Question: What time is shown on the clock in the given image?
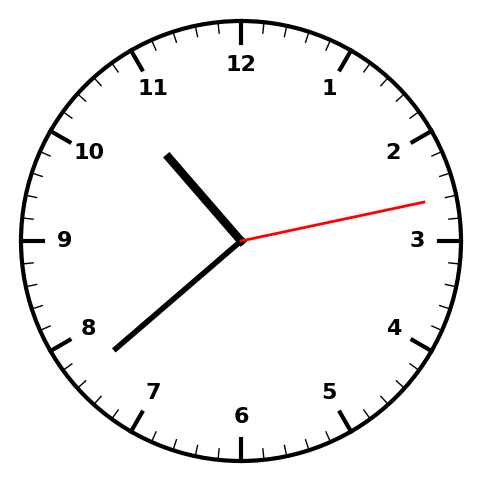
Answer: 10:38:13